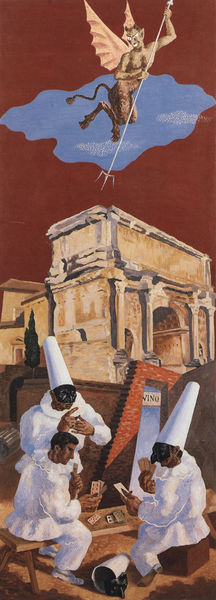
Titel: Le demon du jeu
Künstler: Gino Severini
Standort: Milano
Institution: (Privatsammlung)
Schlagwörter: himmel, weiß, braun, hüte, männer, rot, wolke, mützen, spiegel, bogen, clown, teufel, harlekin, triumphbogen, verkleidet, spieß, clowns, dreizack, carra, pittura metafisica, kartenspieler, metafisica, triumpharke